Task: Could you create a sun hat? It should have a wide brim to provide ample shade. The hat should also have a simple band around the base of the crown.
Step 35:
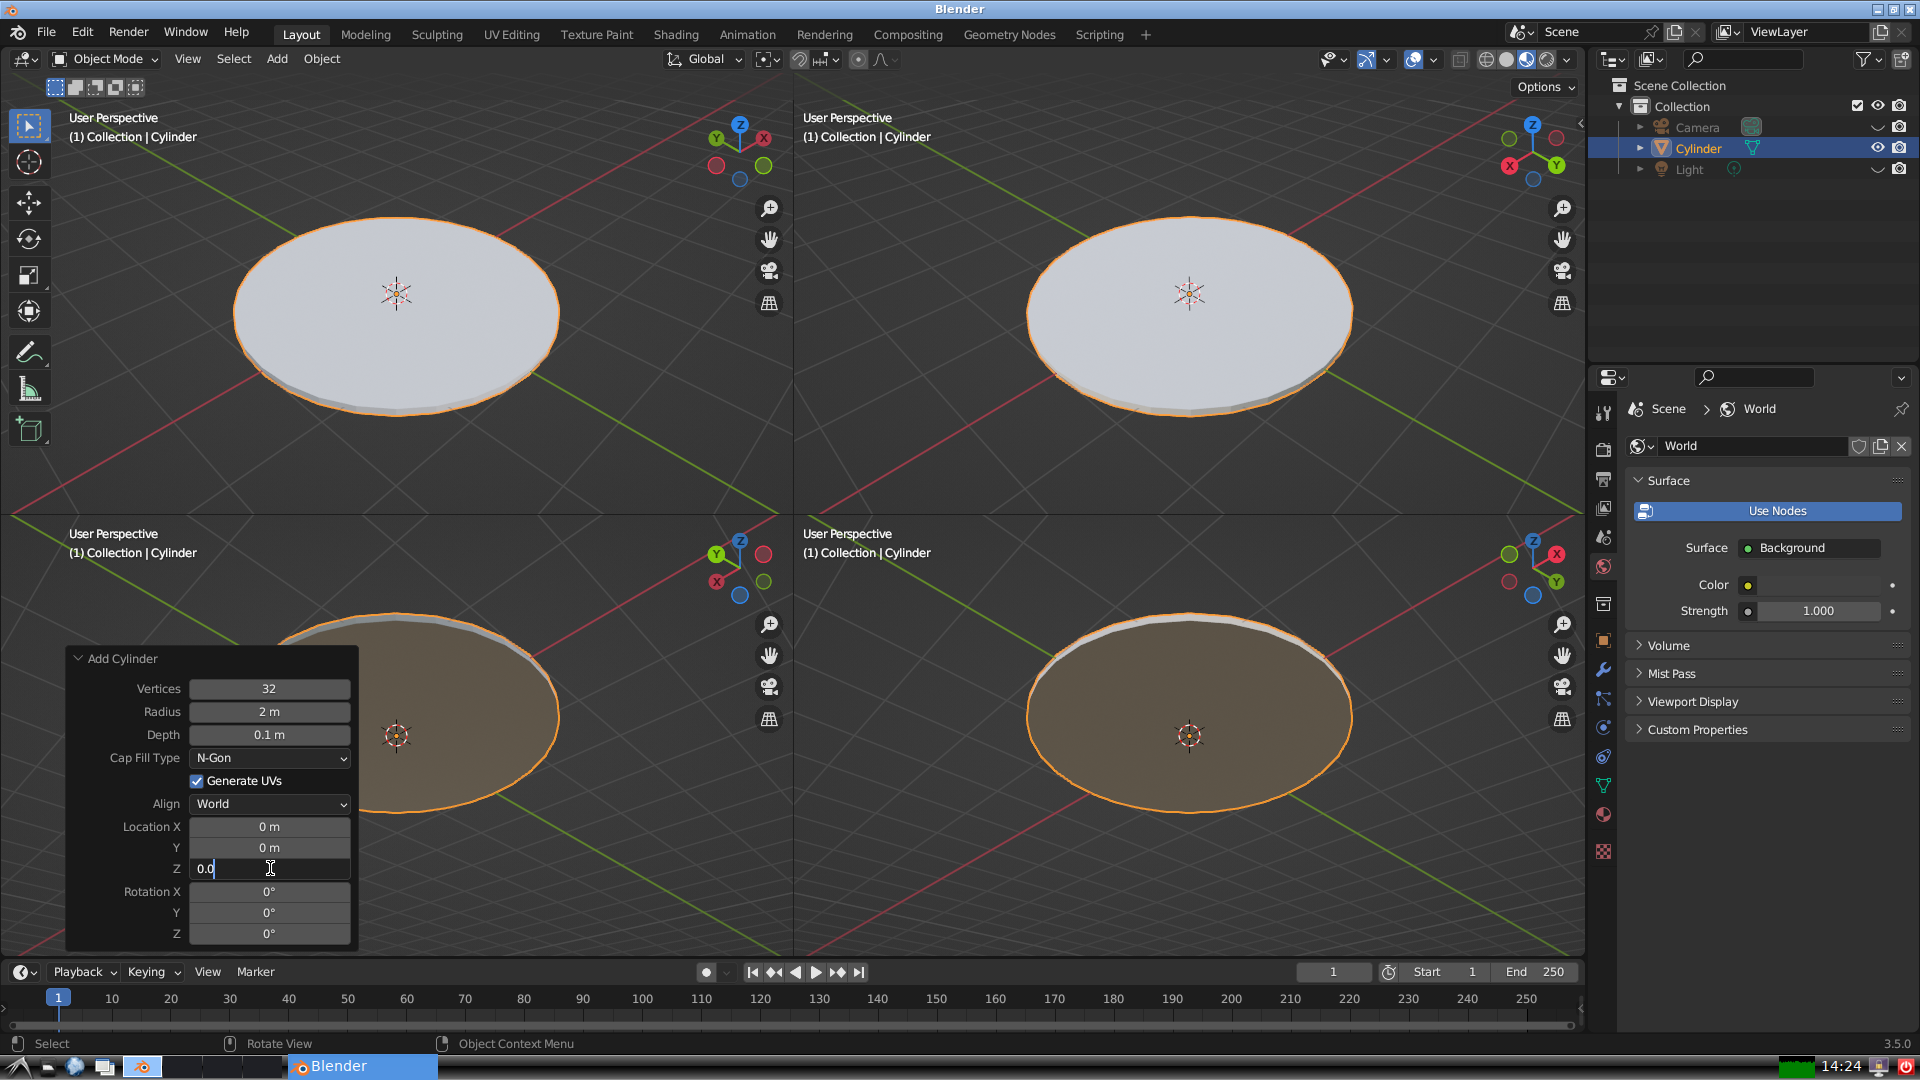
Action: {"key_press": ['Return']}